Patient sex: M
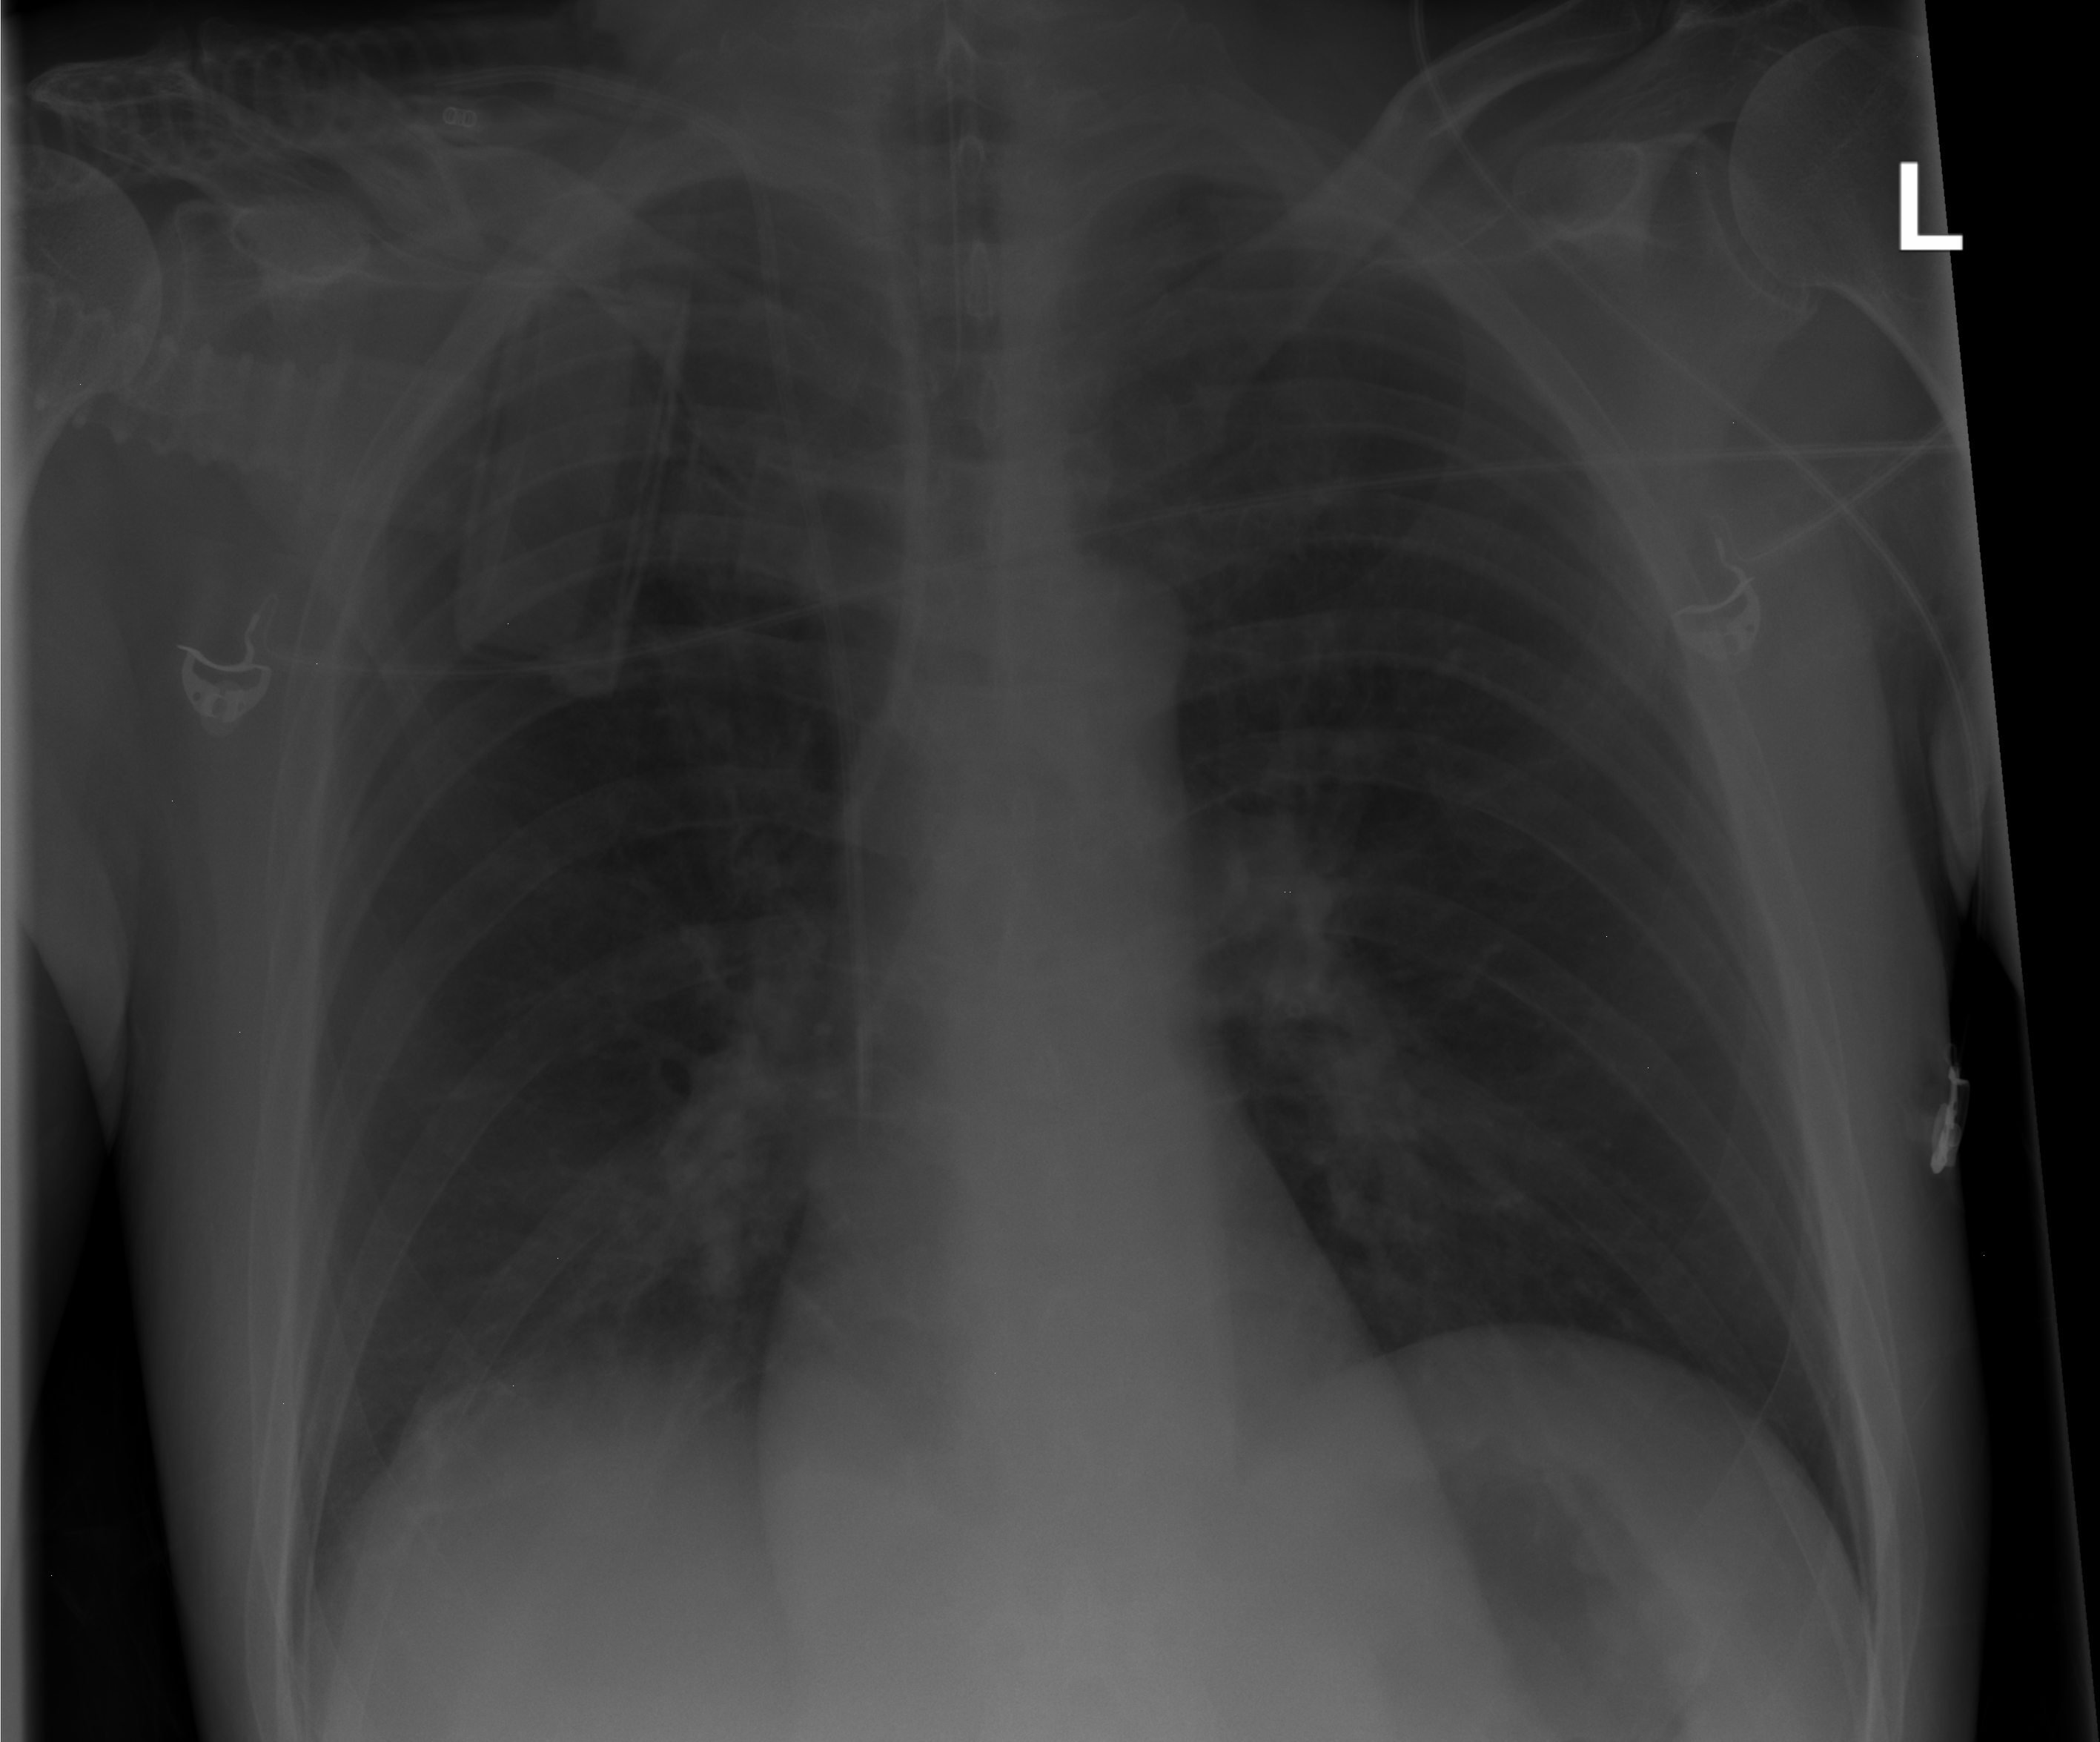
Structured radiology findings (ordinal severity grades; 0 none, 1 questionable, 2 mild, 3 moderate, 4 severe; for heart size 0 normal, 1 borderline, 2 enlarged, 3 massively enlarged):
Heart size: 0
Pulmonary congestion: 0
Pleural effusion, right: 0
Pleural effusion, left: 0
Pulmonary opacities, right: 0
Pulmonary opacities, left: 0
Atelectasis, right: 1
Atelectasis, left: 0